Question: I have a little problem with my android design code, the data overlaps the toolbar:

I'm just using the navigation drawer with REST Api data adapter result. The data are represented by 'row.xml':
row.xml
'''
<?xml version="1.0" encoding="utf-8"?>
<RelativeLayout xmlns:android="http://schemas.android.com/apk/res/android"
android:layout_width="match_parent"
android:layout_height="match_parent"
xmlns:app="http://schemas.android.com/apk/res-auto"
android:orientation="vertical"
android:clickable="false"
android:descendantFocusability="blocksDescendants"
android:focusable="false"
app:layout_behavior="@string/appbar_scrolling_view_behavior"
android:focusableInTouchMode="false"
android:padding="4dp">
<RelativeLayout
android:layout_width="match_parent"
android:layout_height="wrap_content"
app:layout_behavior="@string/appbar_scrolling_view_behavior"
android:orientation="horizontal">
<RelativeLayout
android:layout_width="match_parent"
android:layout_height="wrap_content"
app:layout_behavior="@string/appbar_scrolling_view_behavior"
android:orientation="vertical">
<TextView
android:id="@+id/tvMessage"
app:layout_behavior="@string/appbar_scrolling_view_behavior"
android:layout_width="wrap_content"
android:layout_height="wrap_content"
android:text="THIS IS DATA MESSAGE"
android:textAppearance="?android:attr/textAppearanceSmall" />
</RelativeLayout>
</RelativeLayout>
</RelativeLayout>
'''
activity_main.xml
'''
<?xml version="1.0" encoding="utf-8"?>
<android.support.v4.widget.DrawerLayout xmlns:android="http://schemas.android.com/apk/res/android"
xmlns:app="http://schemas.android.com/apk/res-auto"
xmlns:tools="http://schemas.android.com/tools"
android:id="@+id/drawer_layout"
android:layout_width="match_parent"
android:layout_height="match_parent"
android:fitsSystemWindows="true"
tools:openDrawer="start"
android:clickable="false"
android:visibility="visible">
<include
layout="@layout/app_bar_main"
android:layout_width="match_parent"
android:layout_height="match_parent" />
<android.support.design.widget.NavigationView
android:id="@+id/nav_view"
android:layout_width="wrap_content"
android:layout_height="match_parent"
android:layout_gravity="start"
android:fitsSystemWindows="true"
app:headerLayout="@layout/nav_header_main"
app:menu="@menu/activity_main_drawer" />
<ListView
android:layout_width="match_parent"
android:layout_height="match_parent"
android:id="@+id/lvMovies" />
</android.support.v4.widget.DrawerLayout>
'''
app_bar_main.xml
'''
<?xml version="1.0" encoding="utf-8"?>
<android.support.v4.widget.DrawerLayout xmlns:android="http://schemas.android.com/apk/res/android"
xmlns:app="http://schemas.android.com/apk/res-auto"
xmlns:tools="http://schemas.android.com/tools"
android:id="@+id/drawer_layout"
android:layout_width="match_parent"
android:layout_height="match_parent"
android:fitsSystemWindows="true"
tools:openDrawer="start"
android:clickable="false"
android:visibility="visible">
<include
layout="@layout/app_bar_main"
android:layout_width="match_parent"
android:layout_height="match_parent" />
<android.support.design.widget.NavigationView
android:id="@+id/nav_view"
android:layout_width="wrap_content"
android:layout_height="match_parent"
android:layout_gravity="start"
android:fitsSystemWindows="true"
app:headerLayout="@layout/nav_header_main"
app:menu="@menu/activity_main_drawer" />
<ListView
android:layout_width="match_parent"
android:layout_height="match_parent"
android:id="@+id/lvMovies" />
</android.support.v4.widget.DrawerLayout>
'''
content_main.xml
'''
<?xml version="1.0" encoding="utf-8"?>
<RelativeLayout xmlns:android="http://schemas.android.com/apk/res/android"
xmlns:app="http://schemas.android.com/apk/res-auto"
xmlns:tools="http://schemas.android.com/tools"
android:layout_width="match_parent"
android:layout_height="match_parent"
android:paddingBottom="@dimen/activity_vertical_margin"
android:paddingLeft="@dimen/activity_horizontal_margin"
android:paddingRight="@dimen/activity_horizontal_margin"
android:paddingTop="@dimen/activity_vertical_margin"
app:layout_behavior="@string/appbar_scrolling_view_behavior"
tools:context="com.testapp.testapp.MainActivity"
tools:showIn="@layout/app_bar_main">
<android.support.v4.view.ViewPager
android:layout_width="match_parent"
android:layout_height="match_parent"
app:layout_behavior="@string/appbar_scrolling_view_behavior" />
</RelativeLayout>
'''
nav_header_main.xml
'''
<?xml version="1.0" encoding="utf-8"?>
<LinearLayout xmlns:android="http://schemas.android.com/apk/res/android"
android:layout_width="match_parent"
android:background="@drawable/side_nav_bar"
android:gravity="bottom"
android:orientation="vertical"
android:paddingBottom="@dimen/activity_vertical_margin"
android:paddingLeft="@dimen/activity_horizontal_margin"
android:paddingRight="@dimen/activity_horizontal_margin"
android:paddingTop="@dimen/activity_vertical_margin"
android:layout_marginTop="70dp"
android:layout_height="0dp"
android:layout_weight="1"
android:theme="@style/ThemeOverlay.AppCompat.Dark">
<ImageView
android:id="@+id/imageView"
android:layout_width="wrap_content"
android:layout_height="wrap_content"
android:paddingTop="@dimen/nav_header_vertical_spacing"
android:src="@android:drawable/sym_def_app_icon" />
<TextView
android:layout_width="match_parent"
android:layout_height="wrap_content"
android:paddingTop="@dimen/nav_header_vertical_spacing"
android:text="Android Studio"
android:textAppearance="@style/TextAppearance.AppCompat.Body1" />
<TextView
android:id="@+id/textView"
android:layout_width="wrap_content"
android:layout_height="wrap_content"
android:text="android.studio@android.com" />
</LinearLayout>
'''
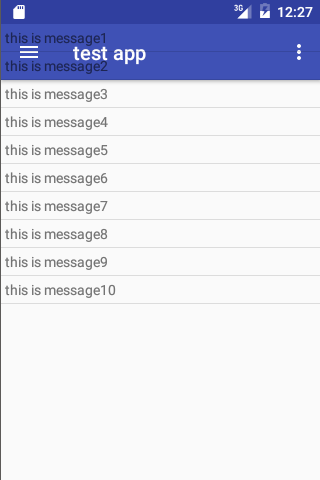
Answer: You put your listview in wrong position.You should put it in content_main.